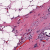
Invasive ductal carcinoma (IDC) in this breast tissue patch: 0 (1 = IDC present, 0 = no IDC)